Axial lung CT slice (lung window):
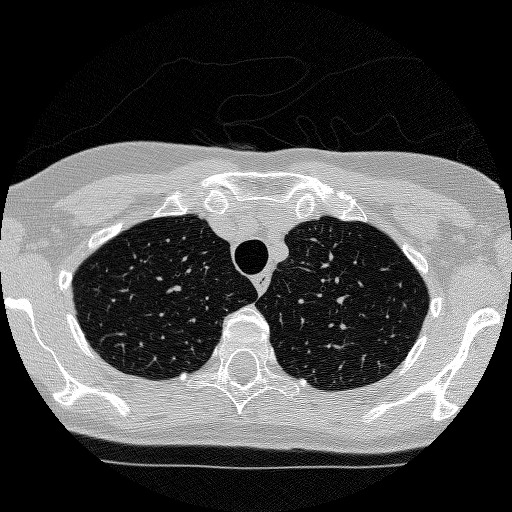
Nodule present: no